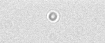
Label: camera_spot